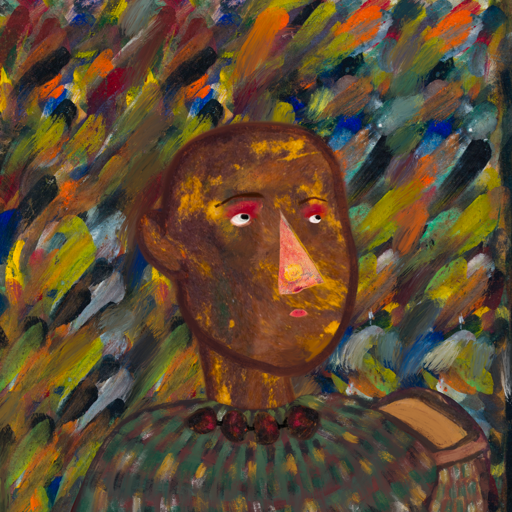
Background: An_Impression, Head And Neck Side: Comrade, Face Side: Irani, Bust: After_Raid, Hair Side: Blank, Head Accessory: Blank, Second Necklace: Blank, Necklace: Mosgoul, Baby: Blank